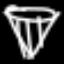
Label: diamond